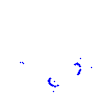
Particle: kaon